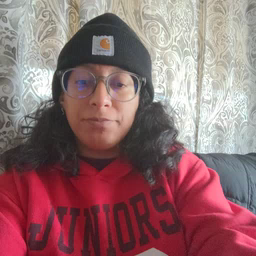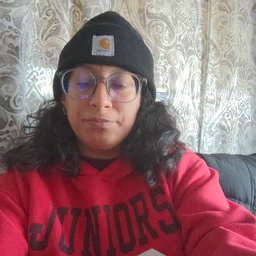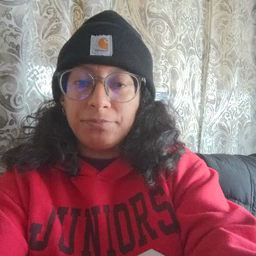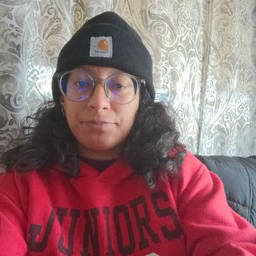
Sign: better